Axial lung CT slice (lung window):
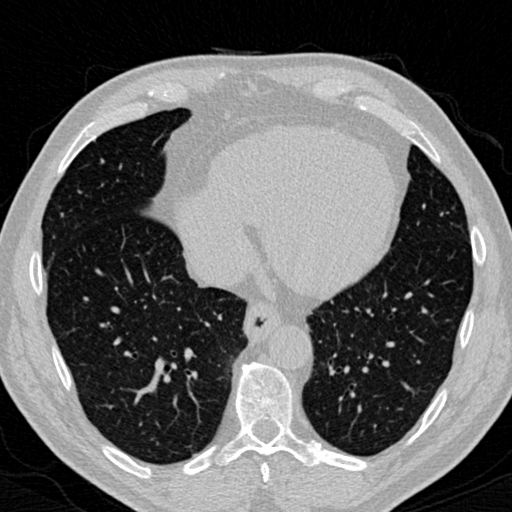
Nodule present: no